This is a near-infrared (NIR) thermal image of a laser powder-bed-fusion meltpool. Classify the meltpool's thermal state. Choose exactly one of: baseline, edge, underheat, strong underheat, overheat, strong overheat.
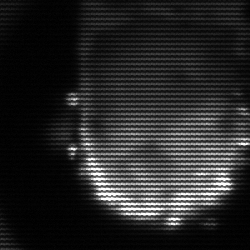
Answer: baseline